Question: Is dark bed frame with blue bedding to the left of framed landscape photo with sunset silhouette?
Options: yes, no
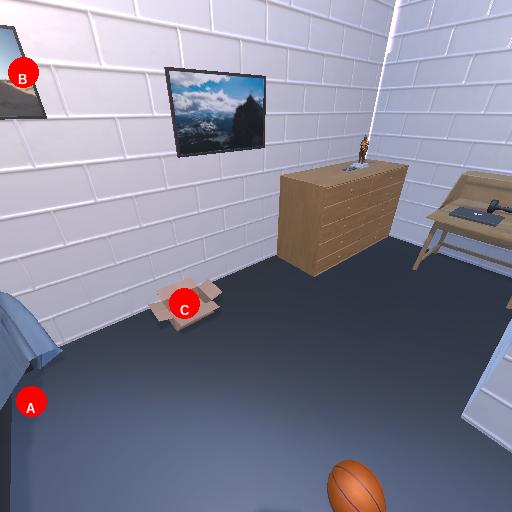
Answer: yes